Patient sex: M
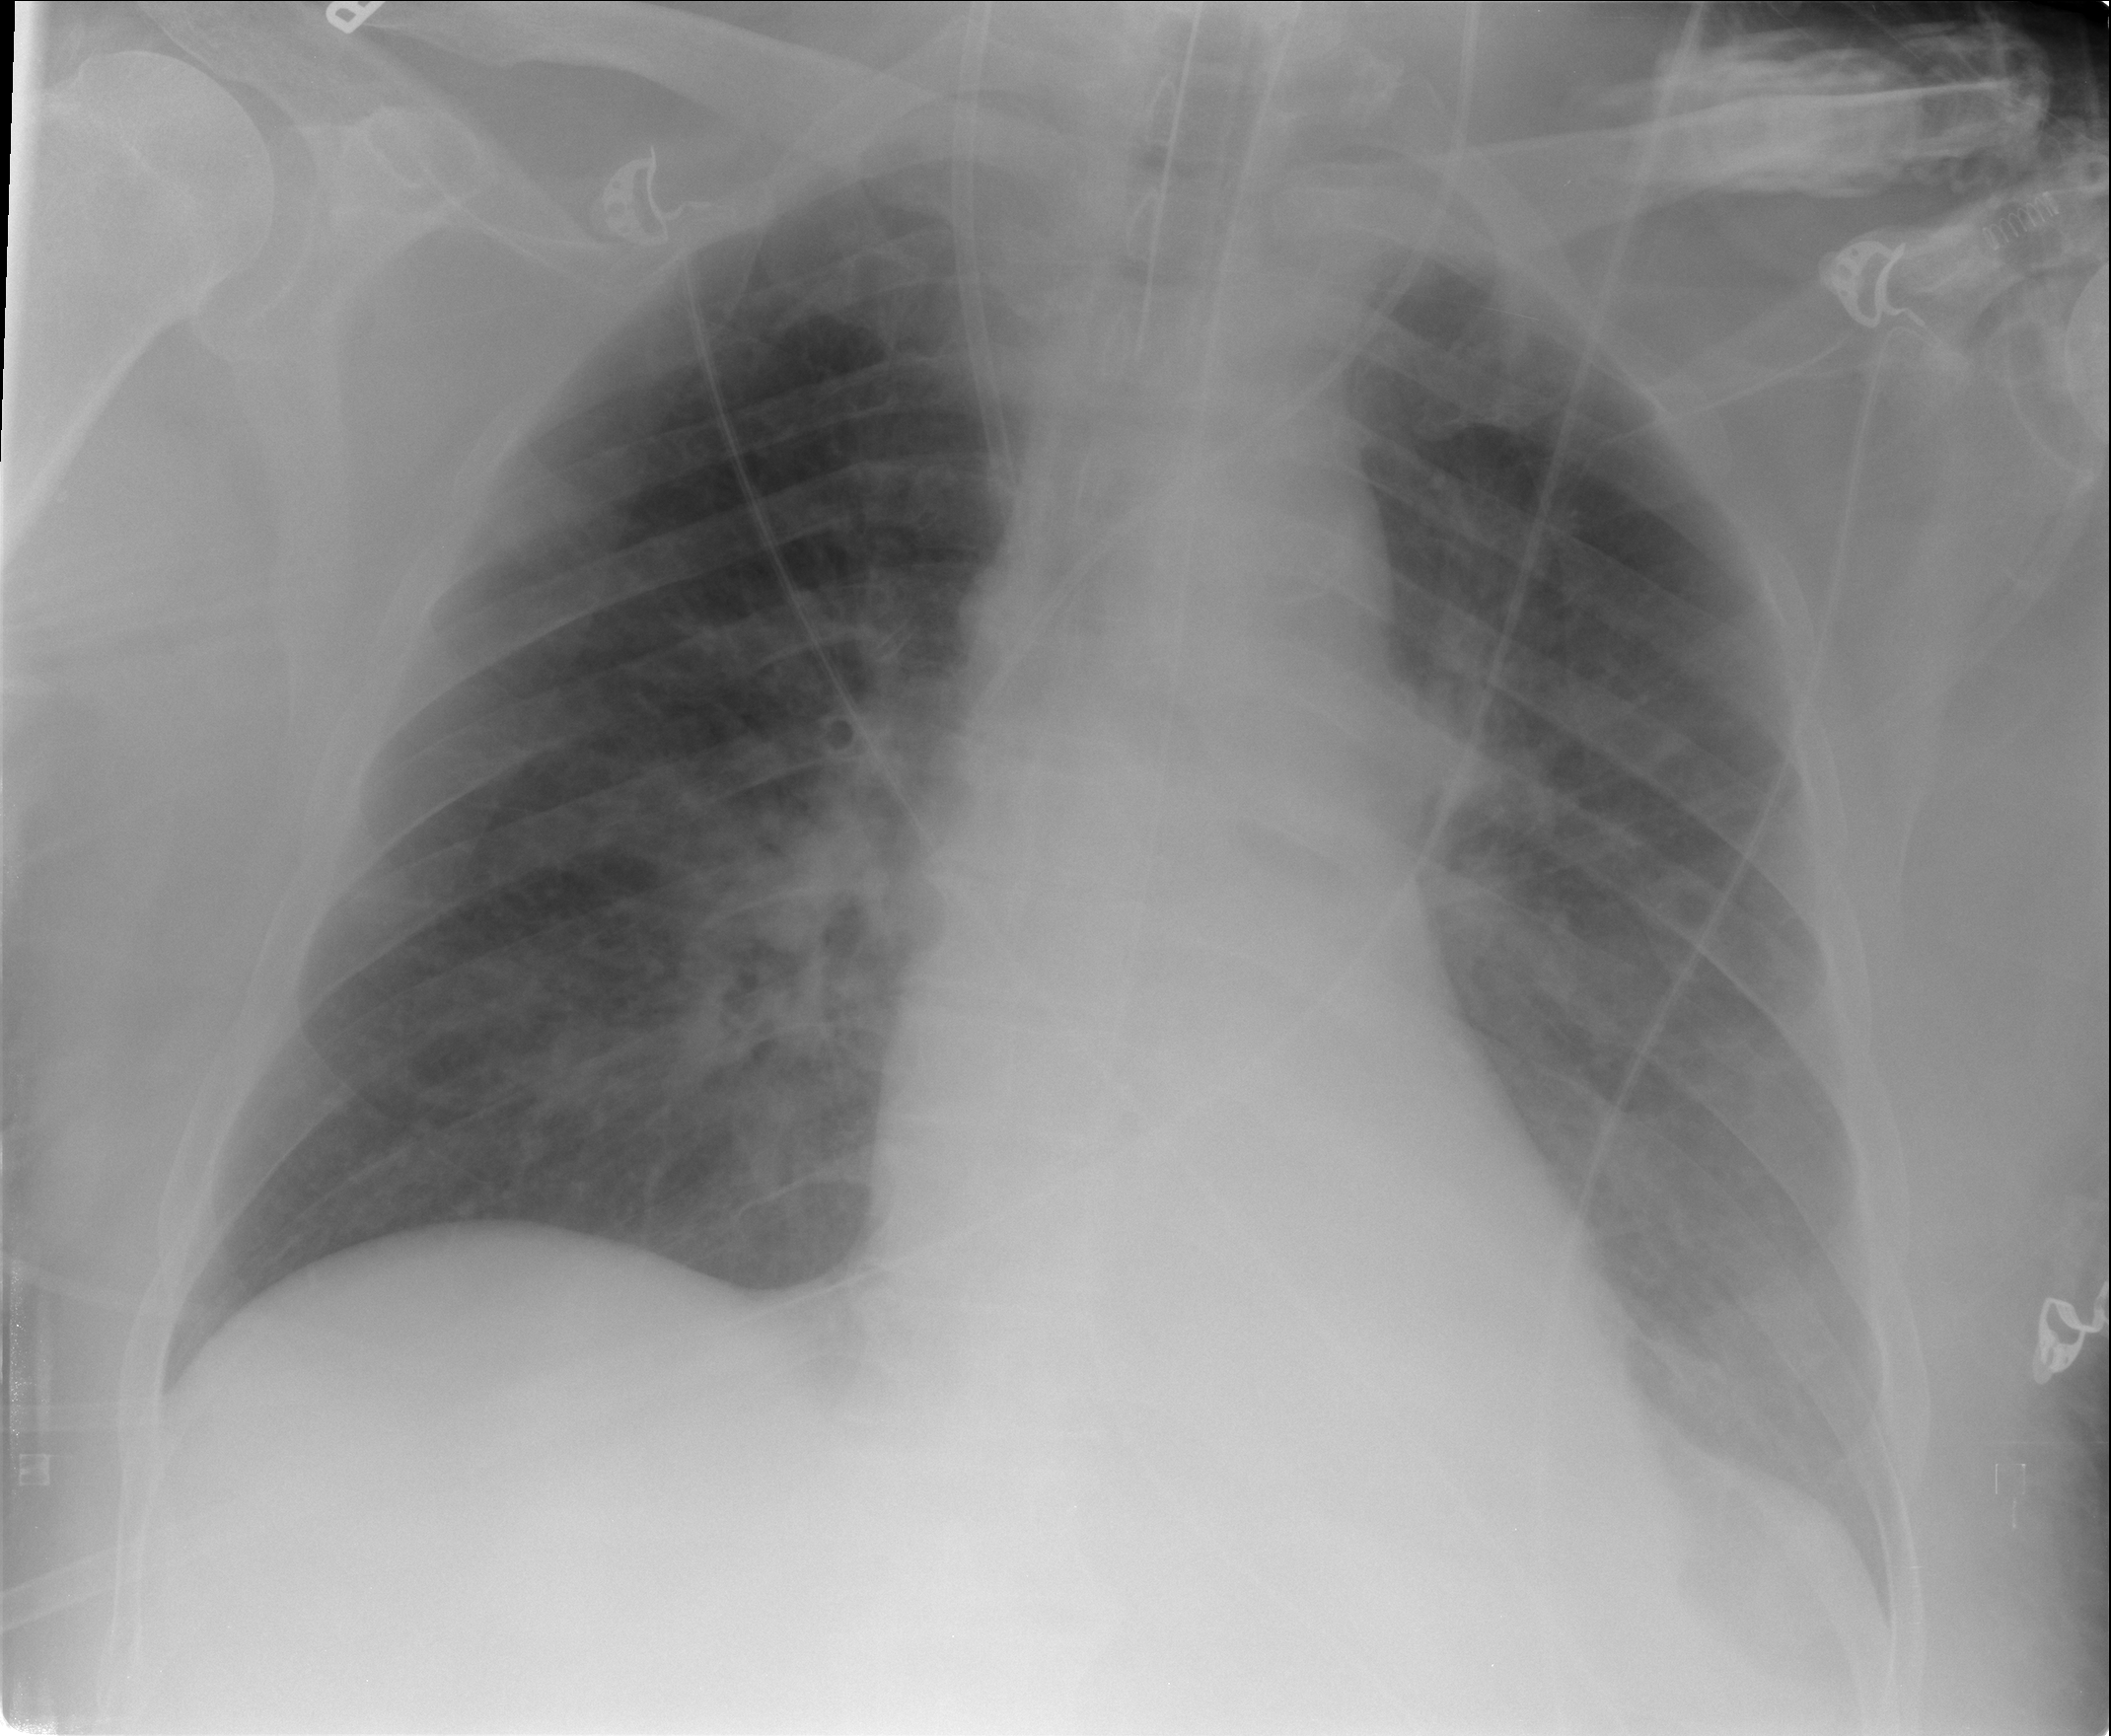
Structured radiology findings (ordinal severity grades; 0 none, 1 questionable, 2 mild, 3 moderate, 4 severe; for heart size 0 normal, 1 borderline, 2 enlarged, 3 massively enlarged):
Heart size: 0
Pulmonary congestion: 2
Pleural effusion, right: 0
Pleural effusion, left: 1
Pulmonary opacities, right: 2
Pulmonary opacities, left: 2
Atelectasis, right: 2
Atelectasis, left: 2